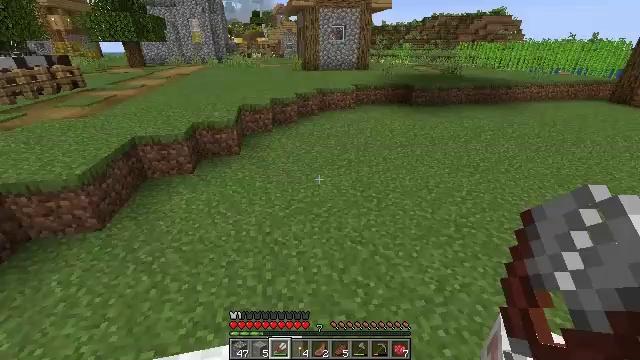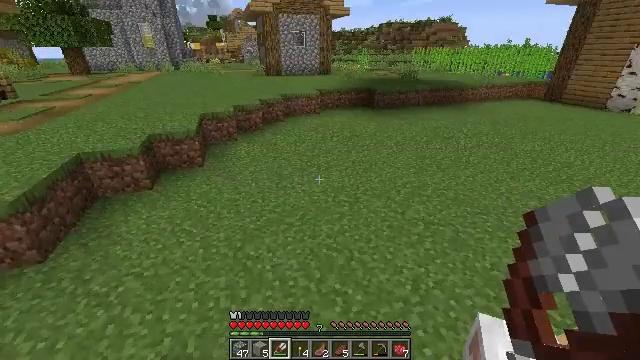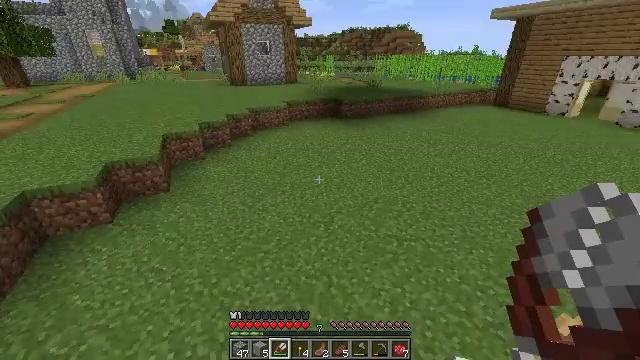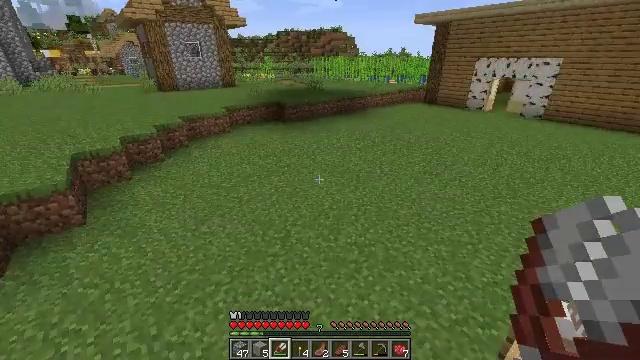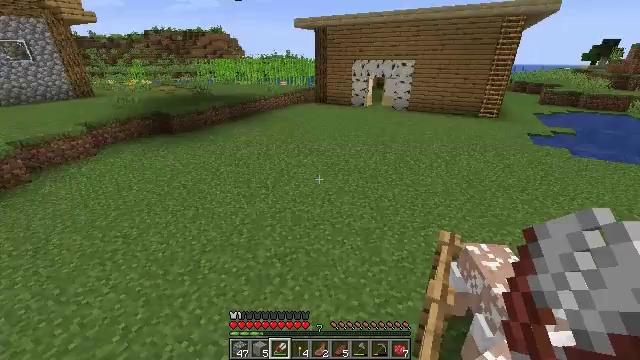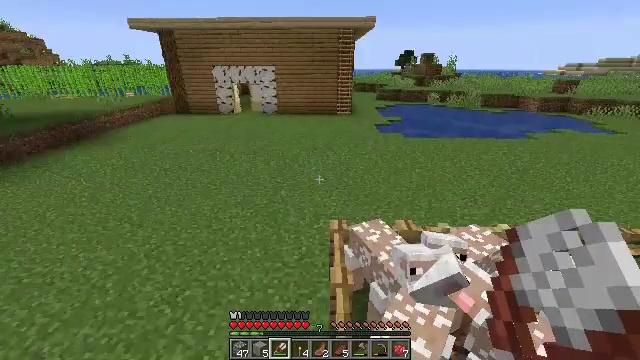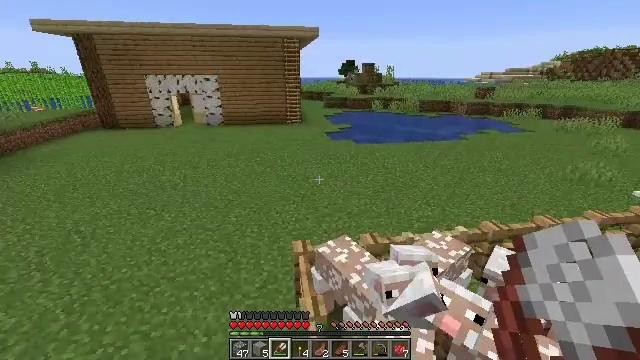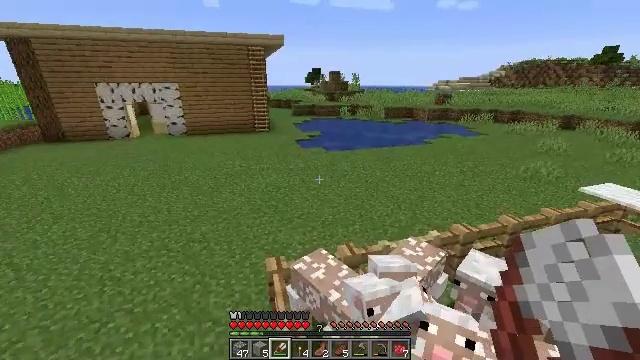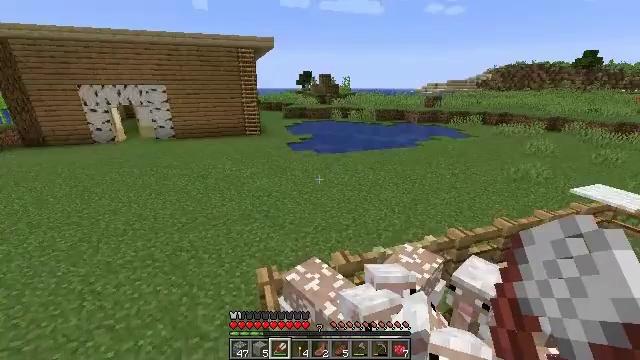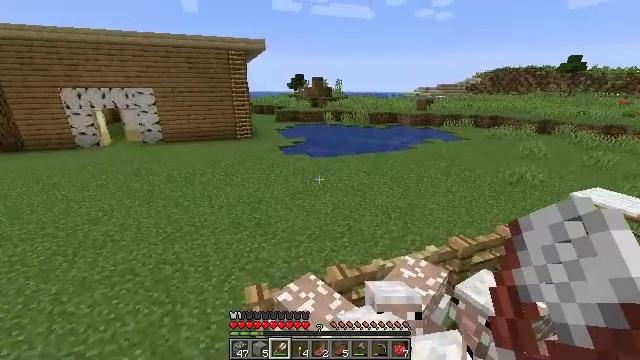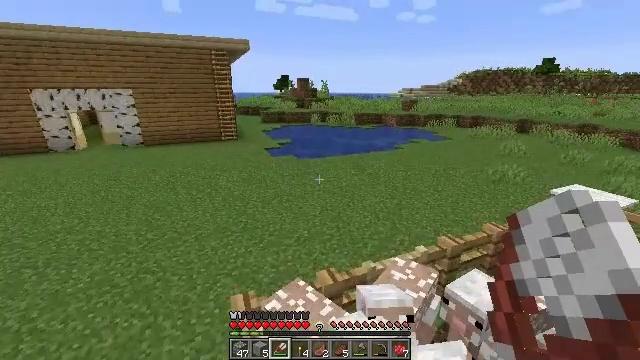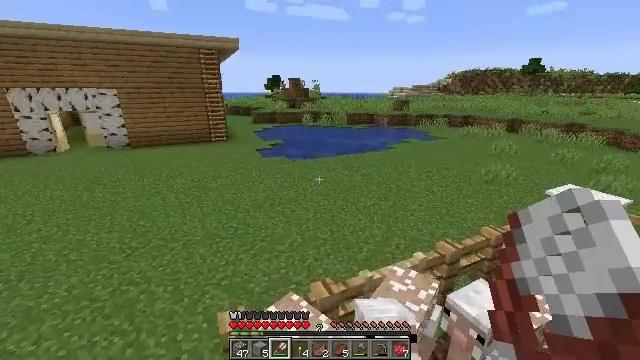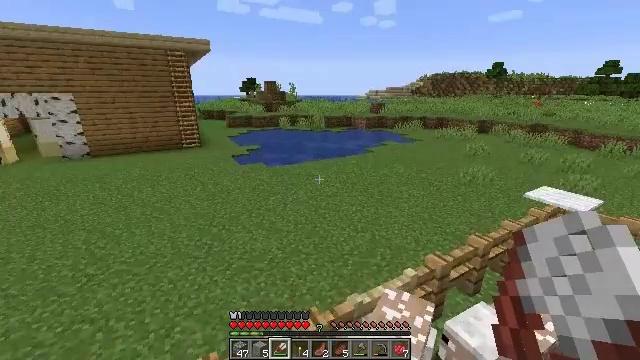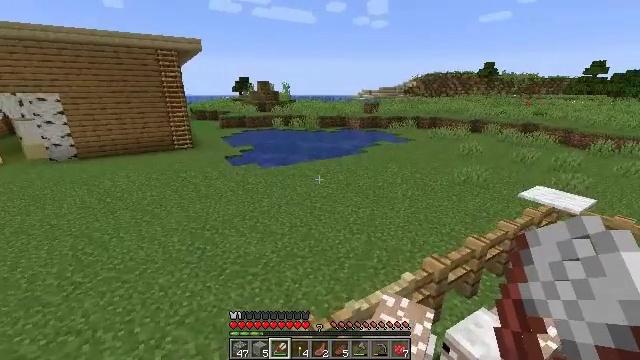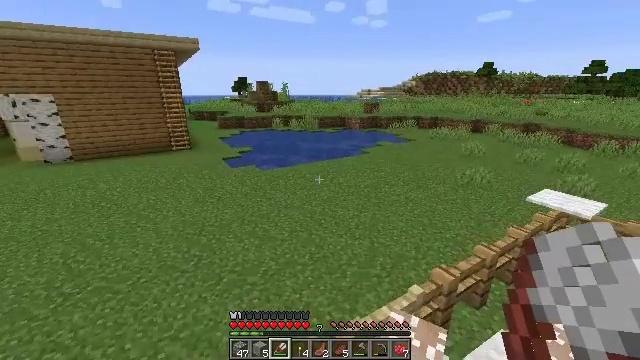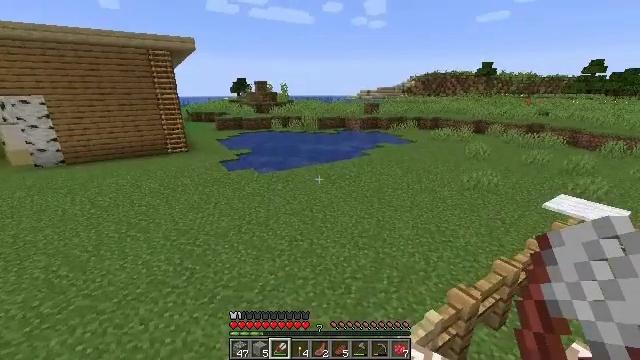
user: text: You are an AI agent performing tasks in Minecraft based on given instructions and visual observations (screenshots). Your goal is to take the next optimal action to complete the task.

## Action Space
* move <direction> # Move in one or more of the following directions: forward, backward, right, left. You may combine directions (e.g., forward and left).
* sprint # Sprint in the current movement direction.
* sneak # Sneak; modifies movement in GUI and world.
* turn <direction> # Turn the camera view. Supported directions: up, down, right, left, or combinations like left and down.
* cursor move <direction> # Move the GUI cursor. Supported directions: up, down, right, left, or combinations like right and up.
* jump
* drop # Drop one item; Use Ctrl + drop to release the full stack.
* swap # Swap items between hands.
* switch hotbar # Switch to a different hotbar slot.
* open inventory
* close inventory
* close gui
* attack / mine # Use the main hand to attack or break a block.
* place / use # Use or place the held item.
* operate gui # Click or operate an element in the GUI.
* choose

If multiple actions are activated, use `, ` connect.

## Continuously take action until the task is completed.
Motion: motion action
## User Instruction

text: Use iron ingots to craft an iron door.
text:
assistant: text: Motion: move forward, turn right
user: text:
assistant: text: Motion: move forward, turn right
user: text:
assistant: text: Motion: move forward, turn right
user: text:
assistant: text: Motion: move forward, turn right
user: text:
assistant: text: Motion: move forward, turn right and up
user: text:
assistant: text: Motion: move forward, turn right and up
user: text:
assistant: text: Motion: move forward, turn right and up
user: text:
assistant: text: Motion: move forward, turn right
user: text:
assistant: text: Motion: move forward, turn right
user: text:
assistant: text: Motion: move forward, turn right
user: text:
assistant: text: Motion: move forward, turn right
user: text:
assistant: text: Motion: move forward, turn right
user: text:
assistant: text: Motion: move forward, turn right
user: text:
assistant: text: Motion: move forward
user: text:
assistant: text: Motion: move forward
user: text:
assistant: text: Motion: move forward, turn left
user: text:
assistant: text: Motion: move forward
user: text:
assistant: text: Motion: move forward, turn left
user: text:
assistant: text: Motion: move forward
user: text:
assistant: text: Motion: move forward
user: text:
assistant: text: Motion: move forward, turn left
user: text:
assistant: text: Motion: move forward, turn left and down
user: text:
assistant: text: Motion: move forward, turn left
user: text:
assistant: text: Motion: move forward, turn left
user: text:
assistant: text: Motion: move forward
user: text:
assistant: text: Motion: move forward
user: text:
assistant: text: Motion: move forward
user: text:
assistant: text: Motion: move forward, turn left
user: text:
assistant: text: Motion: move forward, turn left
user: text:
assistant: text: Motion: move forward, turn left